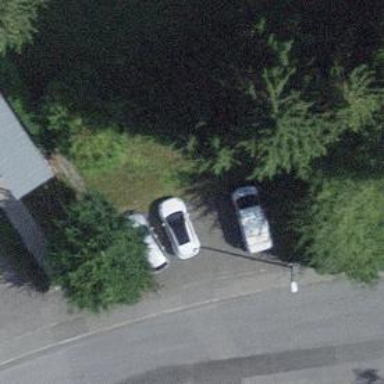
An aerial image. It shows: Street-side parking area.